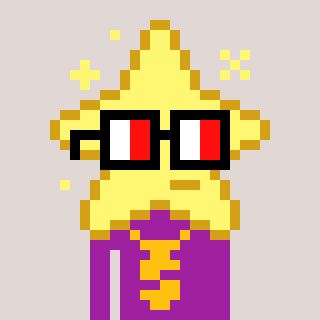
a pixel art character with square glasses with black frames and red eyes, a star-shaped head and a magenta-colored body on a warm background